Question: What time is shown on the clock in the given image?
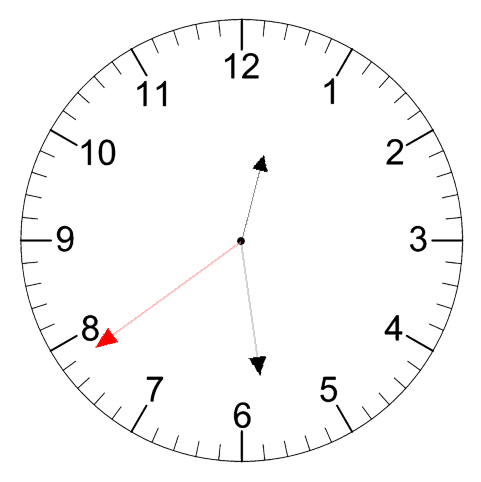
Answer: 12:28:39